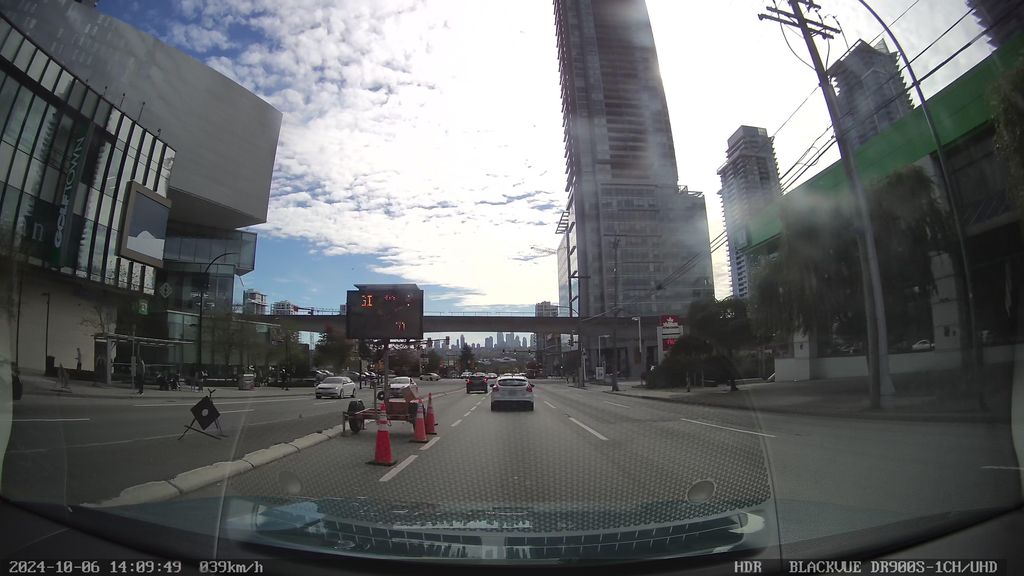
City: vancouver